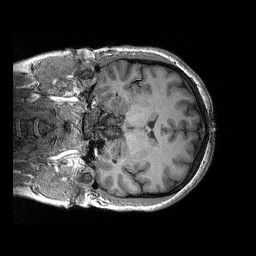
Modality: T1w
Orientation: coronal
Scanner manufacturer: siemens
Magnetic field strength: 3 T
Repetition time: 2.3 s
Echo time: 0.00298 s